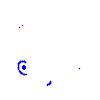
Particle: kaon